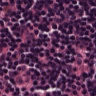
Metastatic tissue present: no